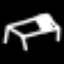
Label: bed